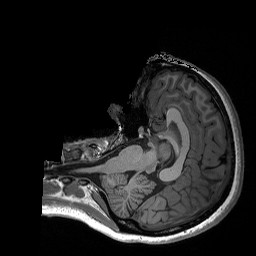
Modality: T1w
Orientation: axial
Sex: female